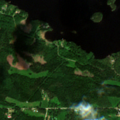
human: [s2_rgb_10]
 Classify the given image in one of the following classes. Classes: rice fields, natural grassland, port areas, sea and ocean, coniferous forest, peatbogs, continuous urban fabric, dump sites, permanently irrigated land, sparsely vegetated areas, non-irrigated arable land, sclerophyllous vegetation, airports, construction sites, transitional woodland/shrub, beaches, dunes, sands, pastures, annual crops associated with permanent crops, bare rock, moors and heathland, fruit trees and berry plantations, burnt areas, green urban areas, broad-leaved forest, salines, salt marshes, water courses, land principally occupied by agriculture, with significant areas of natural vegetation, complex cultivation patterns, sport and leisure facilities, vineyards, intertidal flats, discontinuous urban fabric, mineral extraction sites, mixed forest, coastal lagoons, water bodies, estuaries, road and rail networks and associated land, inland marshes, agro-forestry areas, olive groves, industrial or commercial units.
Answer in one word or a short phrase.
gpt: non-irrigated arable land, broad-leaved forest, coniferous forest, mixed forest, water bodies